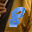
Label: 8